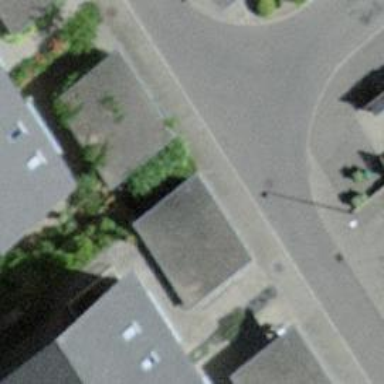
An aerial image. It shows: View of roof of building.